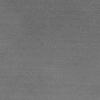
Atmospheric dust classification: dusty